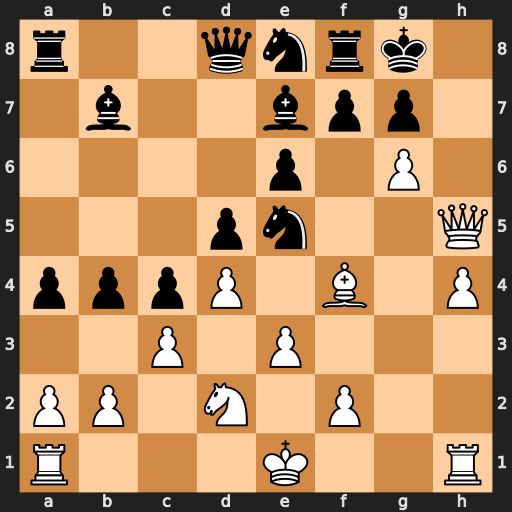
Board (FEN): r2qnrk1/1b2bpp1/4p1P1/3pn2Q/pppP1B1P/2P1P3/PP1N1P2/R3K2R
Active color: w
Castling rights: KQ
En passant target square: -
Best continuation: Qh7#